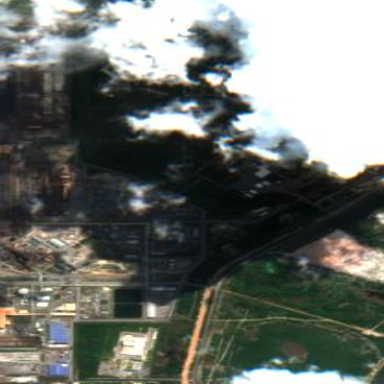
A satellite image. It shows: Industrial area dedicated to steelmaking.